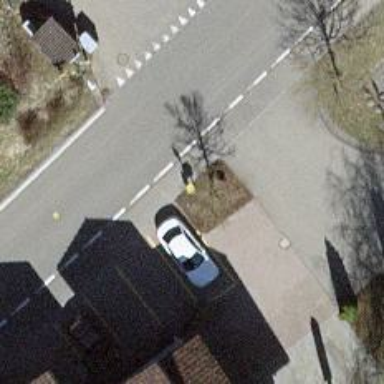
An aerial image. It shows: Post box.